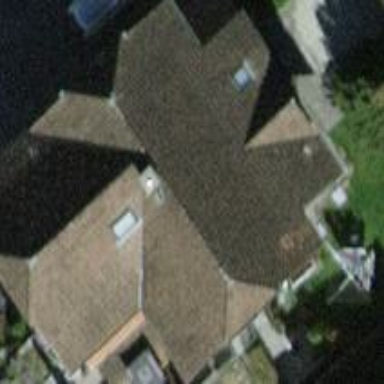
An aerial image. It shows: Detached building.